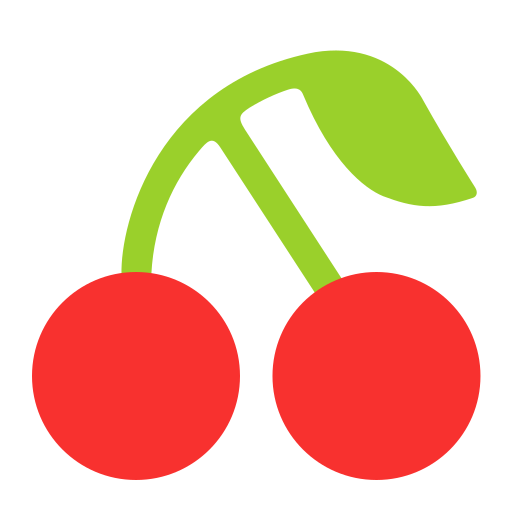
cherries flat